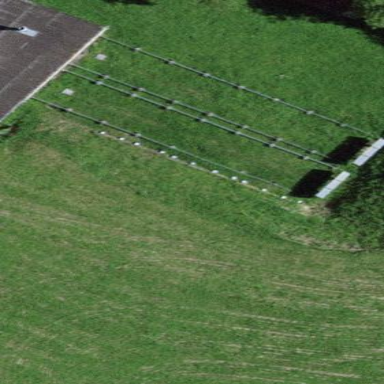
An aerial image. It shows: Shooting range on leisure land pitch.